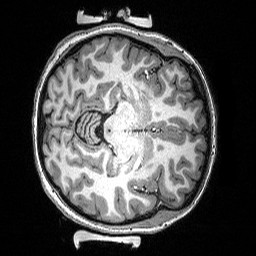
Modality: T1w
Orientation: axial
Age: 28
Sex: female
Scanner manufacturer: siemens
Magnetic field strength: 3 T
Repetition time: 2.53 s
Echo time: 0.0033 s